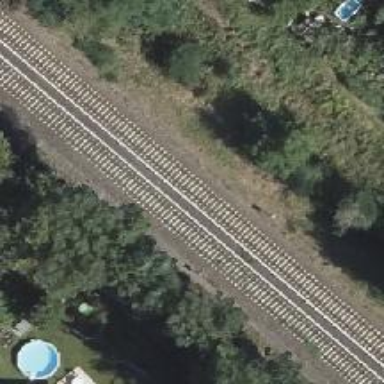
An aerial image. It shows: Solitary milestone along the railway.